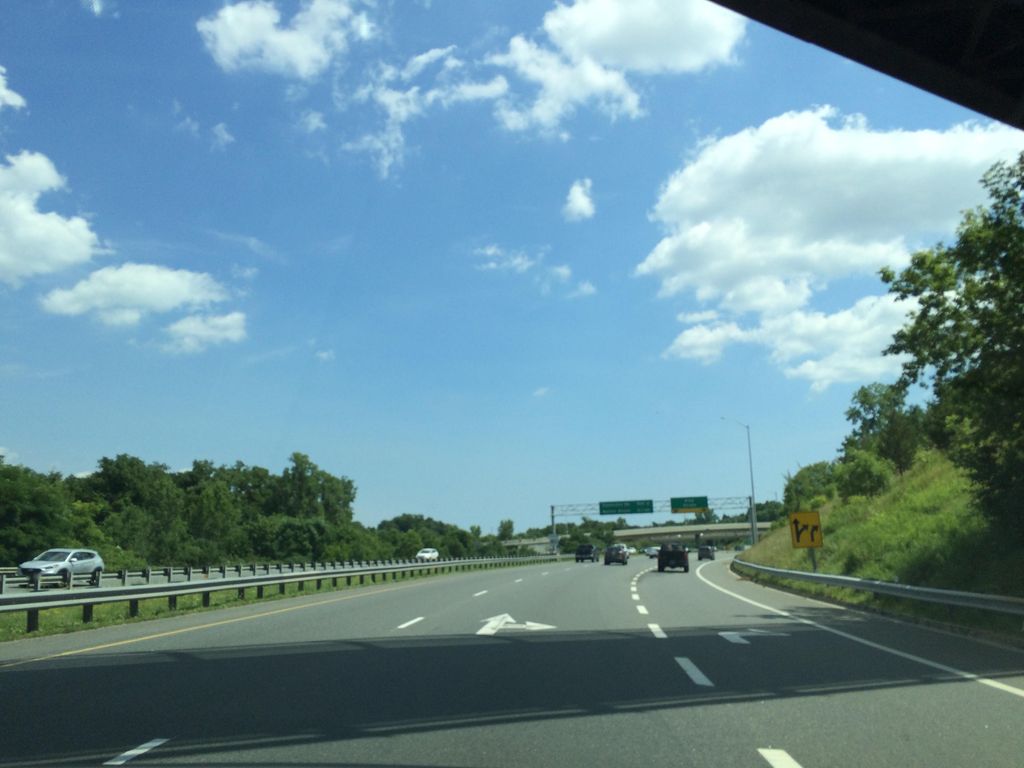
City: hamilton